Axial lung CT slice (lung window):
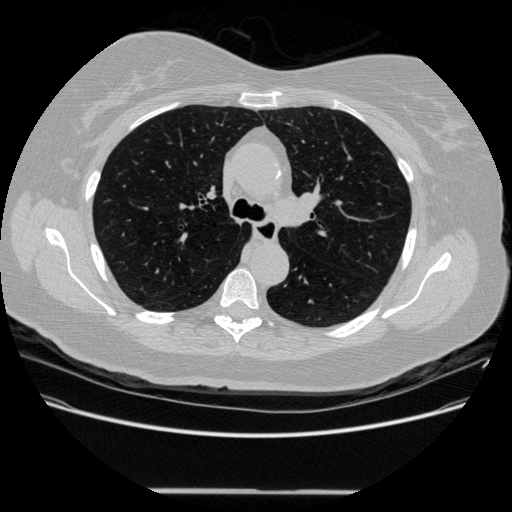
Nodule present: no